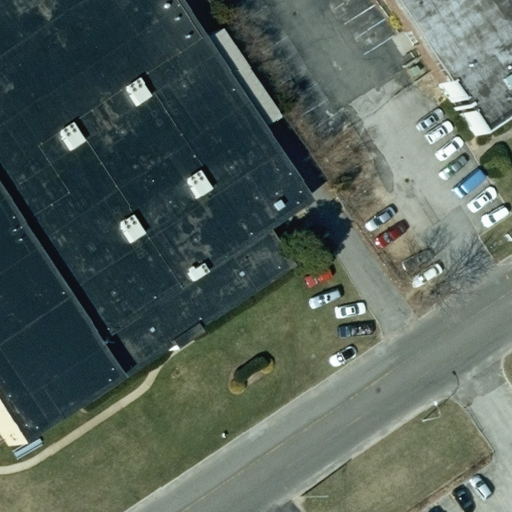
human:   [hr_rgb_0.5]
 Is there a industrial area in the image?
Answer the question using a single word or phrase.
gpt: yes

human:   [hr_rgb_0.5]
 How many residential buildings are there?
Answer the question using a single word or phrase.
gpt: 0

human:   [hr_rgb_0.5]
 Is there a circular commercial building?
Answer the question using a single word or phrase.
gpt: no

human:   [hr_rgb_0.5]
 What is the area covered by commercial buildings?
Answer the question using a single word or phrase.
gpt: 0m2

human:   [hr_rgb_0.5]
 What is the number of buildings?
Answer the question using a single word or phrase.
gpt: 2

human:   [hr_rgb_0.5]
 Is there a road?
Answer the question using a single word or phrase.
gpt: yes

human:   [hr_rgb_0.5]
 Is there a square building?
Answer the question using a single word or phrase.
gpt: no

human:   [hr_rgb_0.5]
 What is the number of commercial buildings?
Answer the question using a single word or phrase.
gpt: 0

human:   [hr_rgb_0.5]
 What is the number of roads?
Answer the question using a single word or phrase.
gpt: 1

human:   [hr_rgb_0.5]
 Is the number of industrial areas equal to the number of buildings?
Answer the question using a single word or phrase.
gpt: no

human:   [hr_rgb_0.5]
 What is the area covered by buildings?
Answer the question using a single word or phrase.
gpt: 3031m2

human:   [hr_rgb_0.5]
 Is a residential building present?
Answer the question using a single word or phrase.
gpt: no

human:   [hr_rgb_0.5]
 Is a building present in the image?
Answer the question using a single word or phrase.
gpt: yes

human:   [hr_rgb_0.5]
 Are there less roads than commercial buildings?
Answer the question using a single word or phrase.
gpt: no

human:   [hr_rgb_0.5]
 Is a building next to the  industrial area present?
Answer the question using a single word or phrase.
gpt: yes

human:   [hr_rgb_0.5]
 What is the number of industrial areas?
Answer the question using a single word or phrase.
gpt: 1

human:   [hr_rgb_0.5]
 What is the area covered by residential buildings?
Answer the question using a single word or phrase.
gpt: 0m2

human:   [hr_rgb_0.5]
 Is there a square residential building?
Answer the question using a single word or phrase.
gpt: no

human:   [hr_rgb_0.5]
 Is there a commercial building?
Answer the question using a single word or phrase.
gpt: no

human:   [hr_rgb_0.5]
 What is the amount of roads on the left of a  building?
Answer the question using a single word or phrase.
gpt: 1

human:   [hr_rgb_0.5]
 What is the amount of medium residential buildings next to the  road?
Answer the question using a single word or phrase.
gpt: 0

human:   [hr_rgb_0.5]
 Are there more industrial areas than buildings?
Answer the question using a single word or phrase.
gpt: no

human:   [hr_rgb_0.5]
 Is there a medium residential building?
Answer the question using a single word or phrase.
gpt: no

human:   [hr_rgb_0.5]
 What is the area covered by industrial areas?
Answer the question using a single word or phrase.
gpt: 10623m2

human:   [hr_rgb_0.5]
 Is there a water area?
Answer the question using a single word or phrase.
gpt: no

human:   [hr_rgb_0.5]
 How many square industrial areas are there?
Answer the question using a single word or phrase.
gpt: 0

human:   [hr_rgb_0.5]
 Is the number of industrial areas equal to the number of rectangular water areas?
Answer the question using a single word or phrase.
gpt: no

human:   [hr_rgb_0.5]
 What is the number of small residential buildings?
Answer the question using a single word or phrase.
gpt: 0

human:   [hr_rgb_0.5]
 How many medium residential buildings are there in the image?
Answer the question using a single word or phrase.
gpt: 0

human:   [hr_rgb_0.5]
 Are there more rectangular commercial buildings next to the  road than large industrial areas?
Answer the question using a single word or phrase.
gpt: no

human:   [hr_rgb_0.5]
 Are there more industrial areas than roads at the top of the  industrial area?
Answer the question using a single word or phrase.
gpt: yes

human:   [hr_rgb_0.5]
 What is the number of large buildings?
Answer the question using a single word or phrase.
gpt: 1

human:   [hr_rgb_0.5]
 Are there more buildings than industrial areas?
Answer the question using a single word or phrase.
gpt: yes

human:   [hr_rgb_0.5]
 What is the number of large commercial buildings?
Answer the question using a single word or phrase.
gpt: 0

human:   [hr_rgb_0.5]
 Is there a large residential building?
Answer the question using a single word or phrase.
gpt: no

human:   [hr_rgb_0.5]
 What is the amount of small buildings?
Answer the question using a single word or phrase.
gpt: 1

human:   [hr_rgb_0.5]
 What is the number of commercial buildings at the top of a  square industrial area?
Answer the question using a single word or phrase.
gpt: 0

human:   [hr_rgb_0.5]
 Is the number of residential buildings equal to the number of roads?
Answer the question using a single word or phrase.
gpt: no

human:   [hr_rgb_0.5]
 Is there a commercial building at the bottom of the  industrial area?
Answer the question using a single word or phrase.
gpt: no

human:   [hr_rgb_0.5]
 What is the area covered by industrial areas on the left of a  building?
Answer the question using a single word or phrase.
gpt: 0m2

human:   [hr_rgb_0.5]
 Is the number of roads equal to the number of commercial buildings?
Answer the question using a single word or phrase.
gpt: no

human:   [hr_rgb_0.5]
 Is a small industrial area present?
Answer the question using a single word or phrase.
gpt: no

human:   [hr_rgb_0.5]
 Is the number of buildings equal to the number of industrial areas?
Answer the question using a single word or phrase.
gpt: no

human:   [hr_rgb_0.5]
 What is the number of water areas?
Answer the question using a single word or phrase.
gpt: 0

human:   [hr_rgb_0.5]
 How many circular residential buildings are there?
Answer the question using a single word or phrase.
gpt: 0

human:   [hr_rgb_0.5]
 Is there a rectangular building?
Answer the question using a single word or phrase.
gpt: yes

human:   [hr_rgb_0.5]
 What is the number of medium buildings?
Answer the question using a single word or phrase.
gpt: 0

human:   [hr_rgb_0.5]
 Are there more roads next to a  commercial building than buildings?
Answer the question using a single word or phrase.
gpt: no

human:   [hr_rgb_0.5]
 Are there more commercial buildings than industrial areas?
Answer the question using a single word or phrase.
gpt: no

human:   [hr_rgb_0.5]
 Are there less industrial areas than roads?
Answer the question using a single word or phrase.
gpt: no

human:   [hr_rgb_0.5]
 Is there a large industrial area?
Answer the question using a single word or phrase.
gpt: yes

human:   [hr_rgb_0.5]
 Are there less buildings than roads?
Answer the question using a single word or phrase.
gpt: no

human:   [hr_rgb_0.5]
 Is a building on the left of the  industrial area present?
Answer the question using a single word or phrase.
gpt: yes

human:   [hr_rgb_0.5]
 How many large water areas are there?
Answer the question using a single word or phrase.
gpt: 0

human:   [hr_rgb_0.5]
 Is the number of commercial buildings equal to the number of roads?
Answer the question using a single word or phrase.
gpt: no

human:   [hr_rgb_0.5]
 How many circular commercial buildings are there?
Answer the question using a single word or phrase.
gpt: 0

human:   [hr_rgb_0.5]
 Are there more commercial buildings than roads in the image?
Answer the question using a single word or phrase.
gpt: no

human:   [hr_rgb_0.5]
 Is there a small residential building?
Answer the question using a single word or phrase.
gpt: no

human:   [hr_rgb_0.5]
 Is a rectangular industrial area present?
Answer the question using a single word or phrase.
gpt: yes

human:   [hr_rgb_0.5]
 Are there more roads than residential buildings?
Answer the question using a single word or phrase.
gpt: yes

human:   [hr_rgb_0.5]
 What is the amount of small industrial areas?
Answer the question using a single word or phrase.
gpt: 0

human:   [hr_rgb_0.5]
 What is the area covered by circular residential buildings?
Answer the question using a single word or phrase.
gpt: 0m2

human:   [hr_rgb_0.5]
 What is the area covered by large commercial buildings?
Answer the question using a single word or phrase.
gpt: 0m2

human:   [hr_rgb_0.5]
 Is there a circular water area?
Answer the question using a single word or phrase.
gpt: no